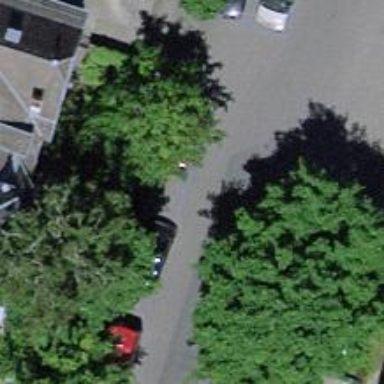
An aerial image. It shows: Tree-lined avenue.